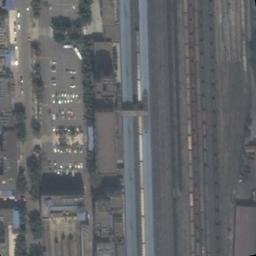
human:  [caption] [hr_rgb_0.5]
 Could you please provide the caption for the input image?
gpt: There is a fully equipped railway station in the suburbs .

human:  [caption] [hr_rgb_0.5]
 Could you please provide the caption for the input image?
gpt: The railway station has lots of railways and some trains and a parking lot is next to the railway station .

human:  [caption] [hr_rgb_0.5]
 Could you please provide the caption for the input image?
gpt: The railway station is on the bare land next to some buildings .

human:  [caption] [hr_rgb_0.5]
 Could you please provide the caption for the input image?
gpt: There are many buildings of different shapes beside the railway station .

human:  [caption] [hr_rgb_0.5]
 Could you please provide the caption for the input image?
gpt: There are some buildings and green bushes beside the blue railway station .